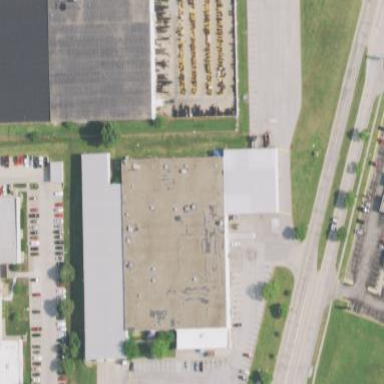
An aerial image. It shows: Industrial building.